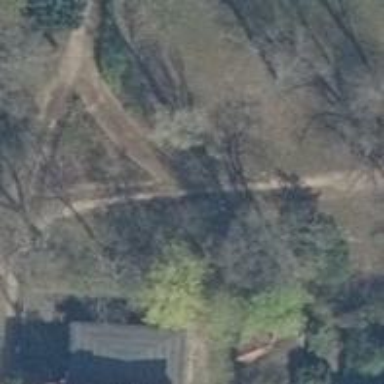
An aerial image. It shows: Path.